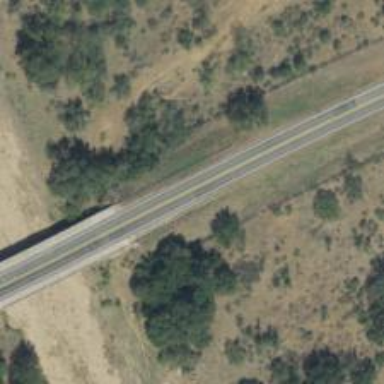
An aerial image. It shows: Primary highway.